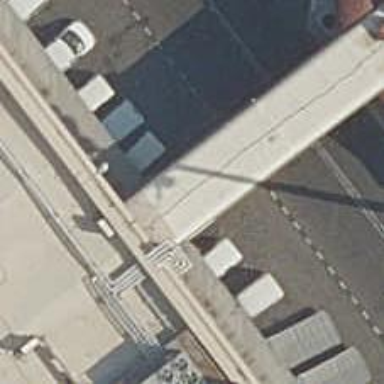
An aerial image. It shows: Airport gate.